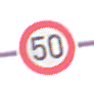
Verkehrszeichen: Geschwindigkeit50
Umgebung: Outdoor, Nature
Tageszeit: MorningAfternoon
Wetter: Overcast
Licht: Natural
Jahreszeit: NotSpecified
Kontrast: LowContrast